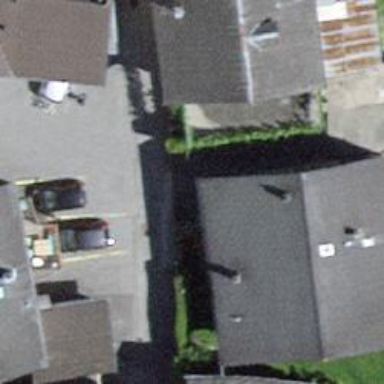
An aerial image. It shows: Alley classified as service road.